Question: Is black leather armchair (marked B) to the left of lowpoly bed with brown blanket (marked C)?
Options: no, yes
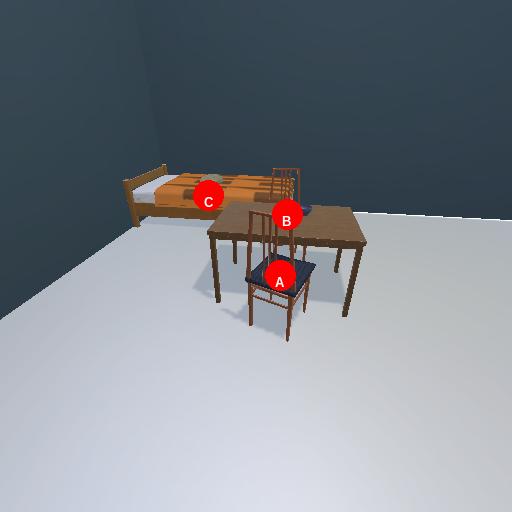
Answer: no